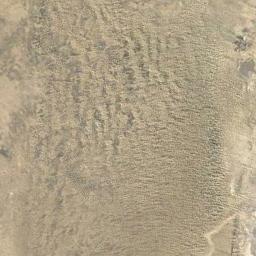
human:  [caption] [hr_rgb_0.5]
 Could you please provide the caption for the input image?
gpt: The white desert is next to the bare land .

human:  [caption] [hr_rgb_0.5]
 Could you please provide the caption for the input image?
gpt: This is a yellow desert with wavy stripes .

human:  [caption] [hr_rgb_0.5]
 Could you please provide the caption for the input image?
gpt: The desert has gray sand and some small dunes .

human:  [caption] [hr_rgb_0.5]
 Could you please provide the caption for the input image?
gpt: There are several strips of rock in this desert .

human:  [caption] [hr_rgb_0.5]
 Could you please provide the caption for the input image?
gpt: A desert covered by sand and bare land .